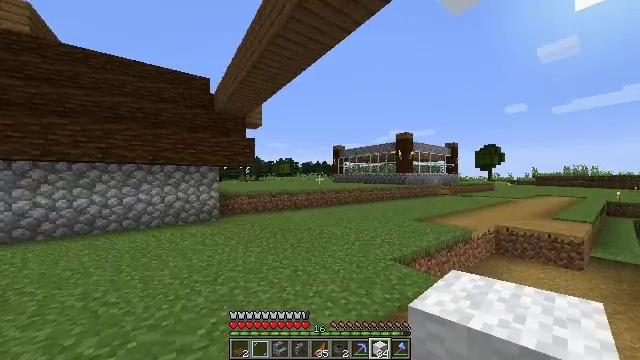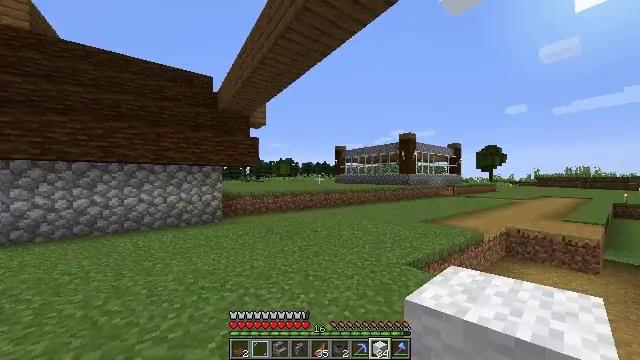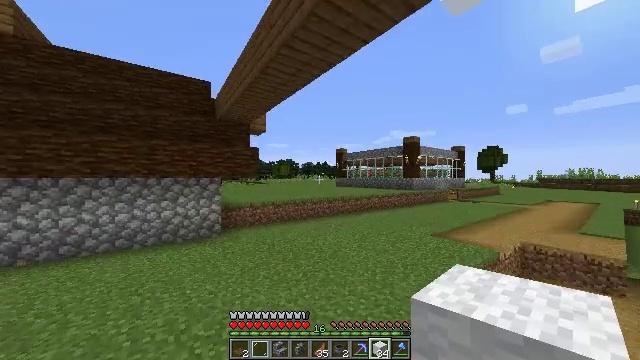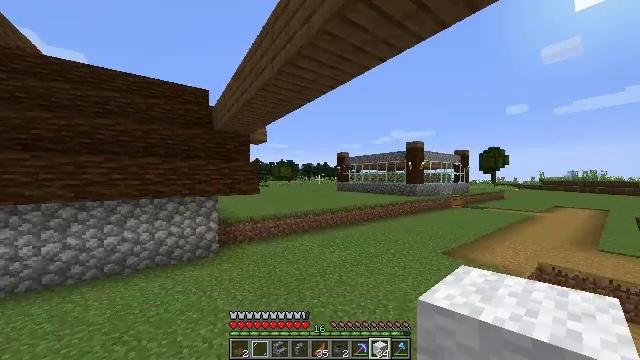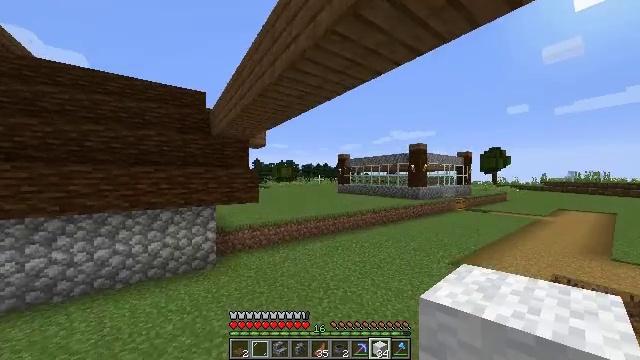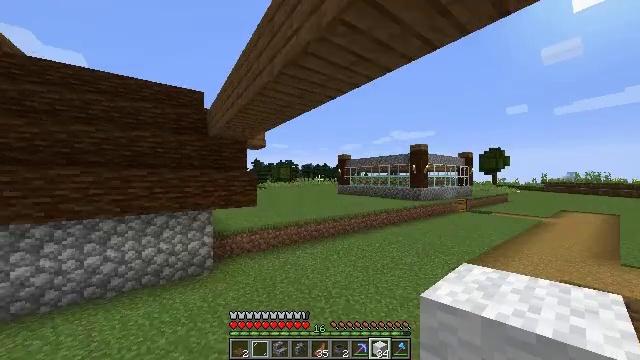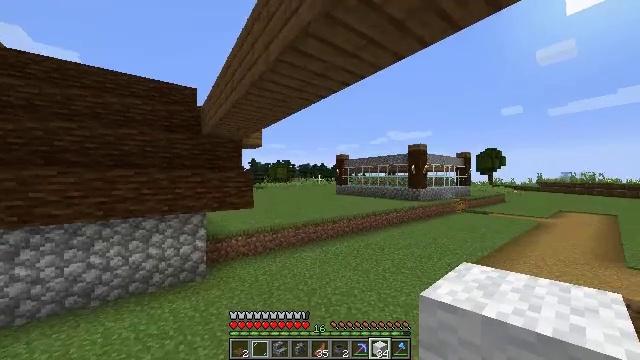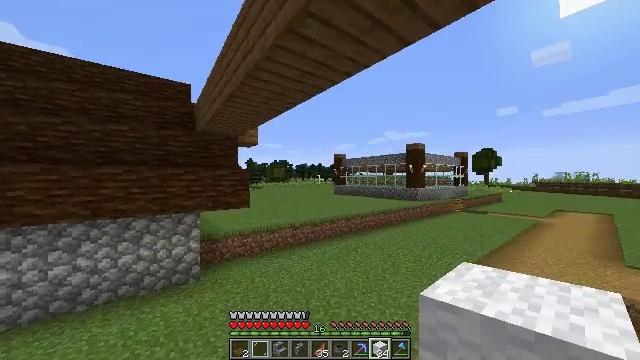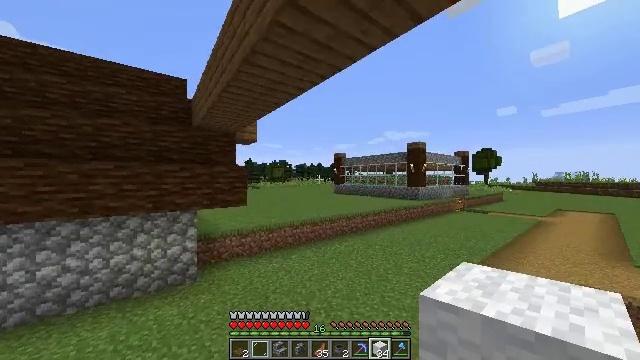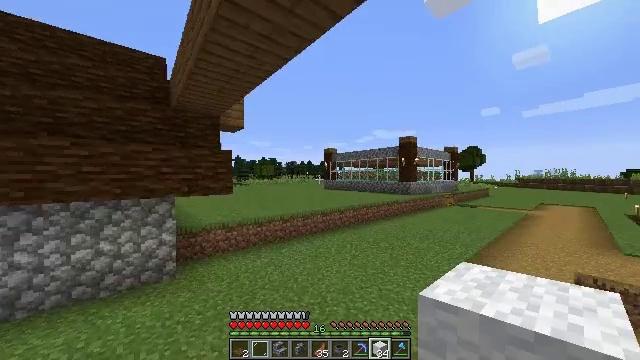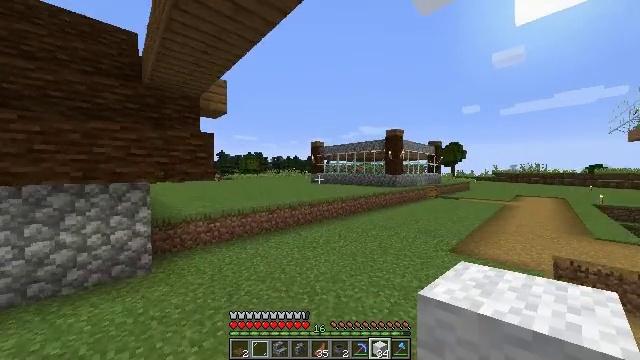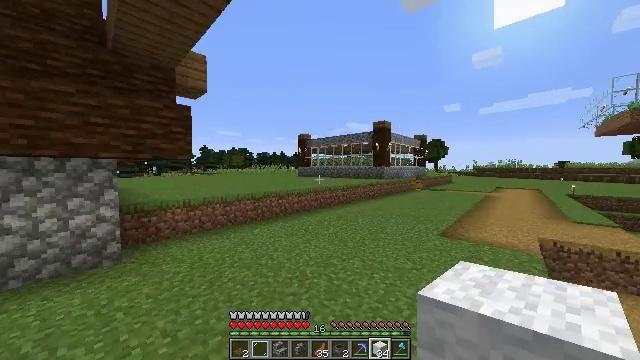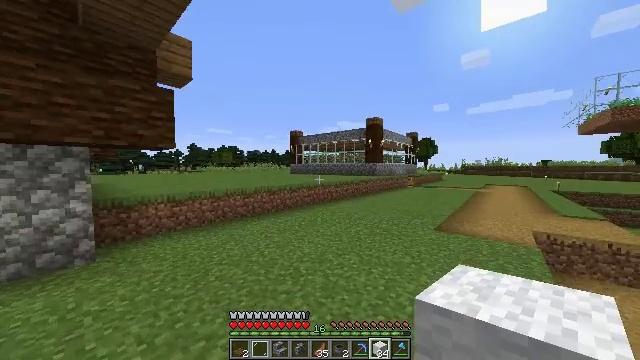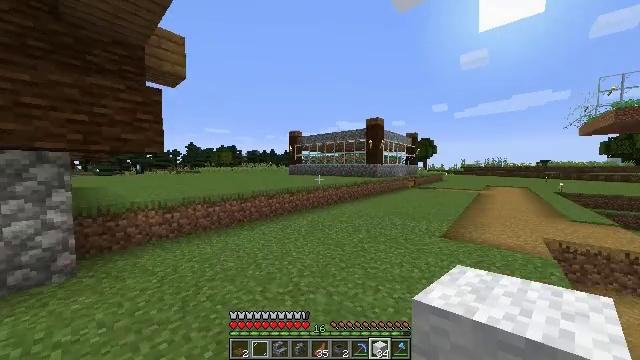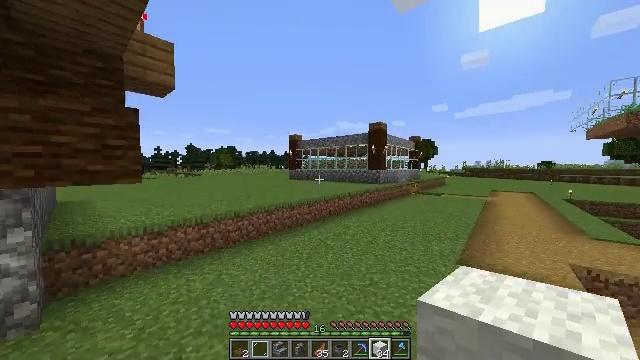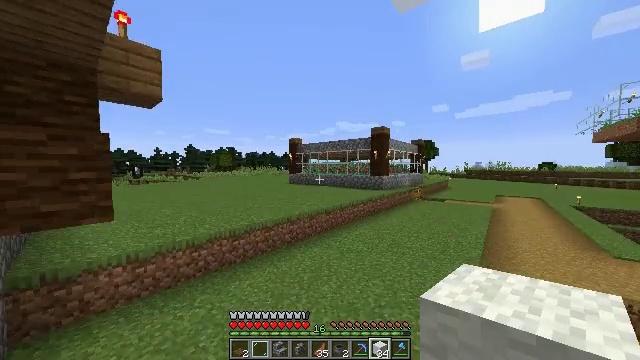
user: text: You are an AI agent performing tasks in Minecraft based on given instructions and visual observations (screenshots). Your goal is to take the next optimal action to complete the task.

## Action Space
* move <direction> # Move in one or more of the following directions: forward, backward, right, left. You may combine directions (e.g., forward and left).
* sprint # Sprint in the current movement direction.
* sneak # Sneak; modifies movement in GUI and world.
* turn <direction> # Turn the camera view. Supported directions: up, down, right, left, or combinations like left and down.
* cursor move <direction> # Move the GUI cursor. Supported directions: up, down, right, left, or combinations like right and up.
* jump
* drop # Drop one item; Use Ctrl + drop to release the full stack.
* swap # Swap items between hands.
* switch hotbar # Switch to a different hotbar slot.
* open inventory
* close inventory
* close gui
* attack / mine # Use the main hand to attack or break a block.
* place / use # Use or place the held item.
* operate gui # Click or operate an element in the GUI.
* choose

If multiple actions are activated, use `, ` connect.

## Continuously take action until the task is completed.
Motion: motion action
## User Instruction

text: Collect the blue bed by attacking it.
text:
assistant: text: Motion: move forward, sprint, jump
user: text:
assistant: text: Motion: move forward, sprint, jump
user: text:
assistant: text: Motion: move forward, jump
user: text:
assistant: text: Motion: move forward, jump
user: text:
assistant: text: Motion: move forward, jump
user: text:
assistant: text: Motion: move forward, jump
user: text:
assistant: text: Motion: move forward, jump
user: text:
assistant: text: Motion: move forward, jump
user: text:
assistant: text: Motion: move forward, turn right, jump
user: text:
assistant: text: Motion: move forward, turn right and down, jump
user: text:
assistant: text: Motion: move forward, turn right, jump
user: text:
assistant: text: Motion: move forward, turn right, jump
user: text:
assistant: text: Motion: move forward, sprint, jump
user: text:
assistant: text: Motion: move forward, sprint, jump
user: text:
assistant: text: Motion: move forward, sprint, jump
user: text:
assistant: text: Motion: move forward, sprint, jump
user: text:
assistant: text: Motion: move forward, jump
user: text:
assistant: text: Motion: move forward, jump
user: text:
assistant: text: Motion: move forward, jump
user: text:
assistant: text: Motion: move forward, turn left, jump
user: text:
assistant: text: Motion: move forward, turn left, jump
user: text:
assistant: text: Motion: move forward, turn left, jump
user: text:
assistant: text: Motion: move forward, turn left, jump
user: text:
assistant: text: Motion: move forward, sprint, turn left, jump
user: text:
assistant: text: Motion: move forward, sprint, turn left, jump
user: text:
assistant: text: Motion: move forward, sprint, turn left and up, jump
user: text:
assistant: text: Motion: move forward, turn left and up, jump
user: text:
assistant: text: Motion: move forward, turn left, jump
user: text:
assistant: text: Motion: move forward, turn left, jump
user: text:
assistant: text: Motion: move forward, jump